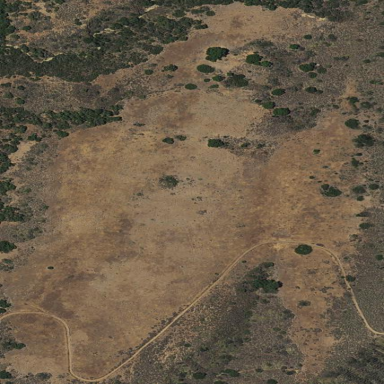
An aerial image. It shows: Grassland area covered with grass.